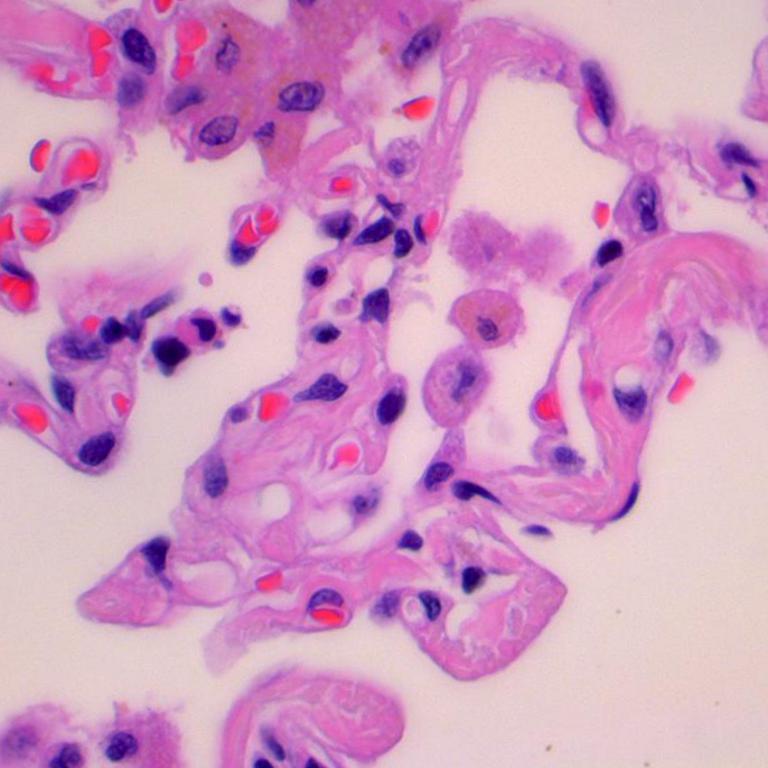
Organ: lung
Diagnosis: benign